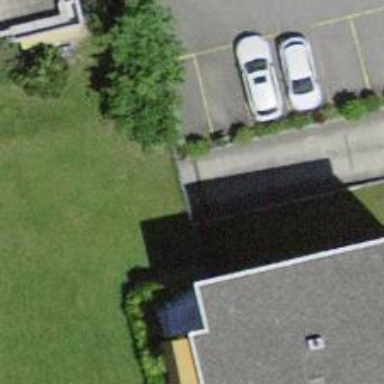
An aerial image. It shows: Parking entrance.